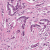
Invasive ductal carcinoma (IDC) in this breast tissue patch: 1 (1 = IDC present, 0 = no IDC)